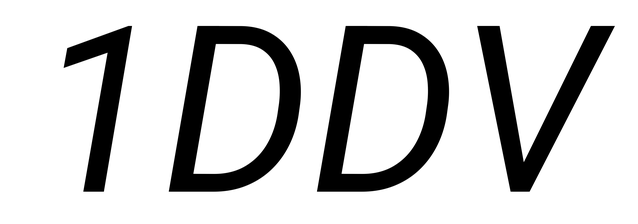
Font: Roboto-Italic_Italic